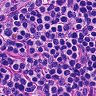
Metastatic tissue present: no